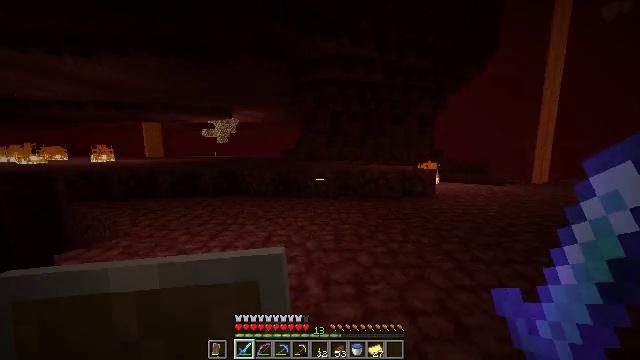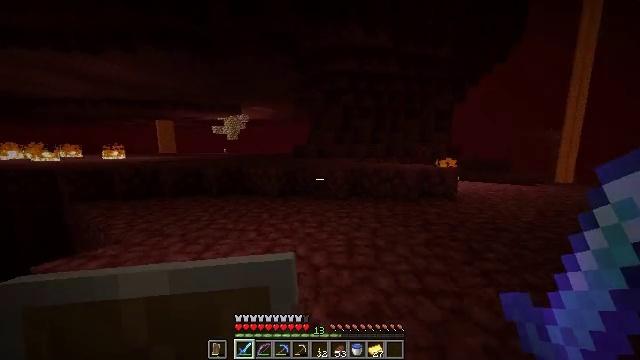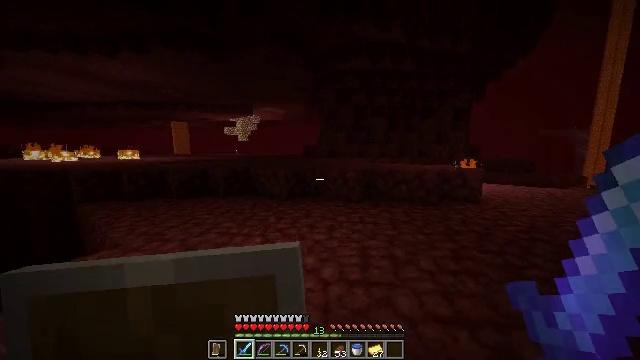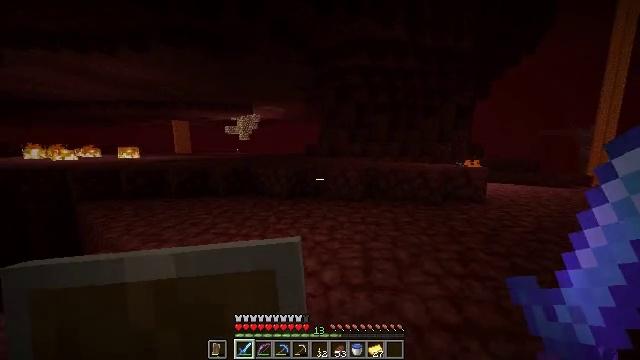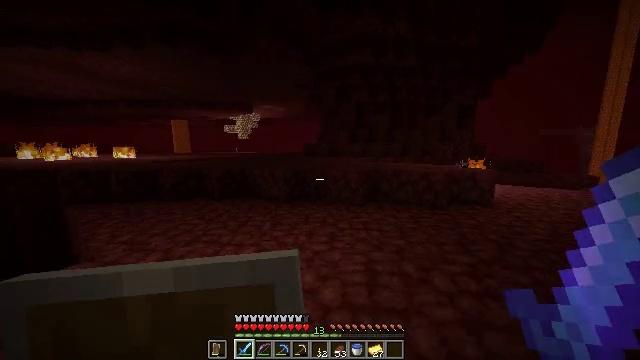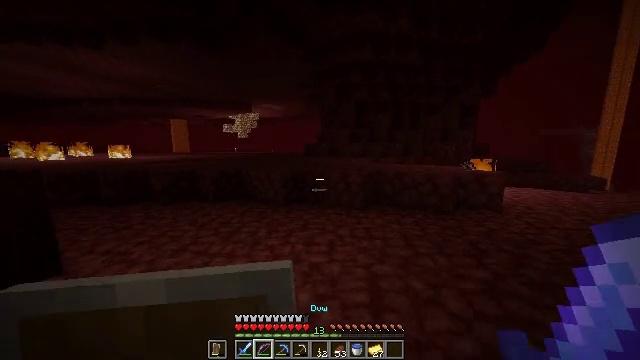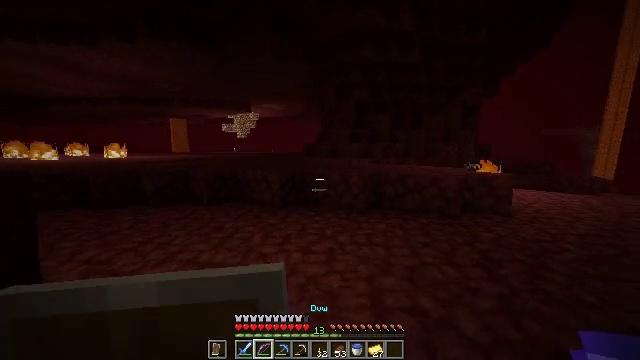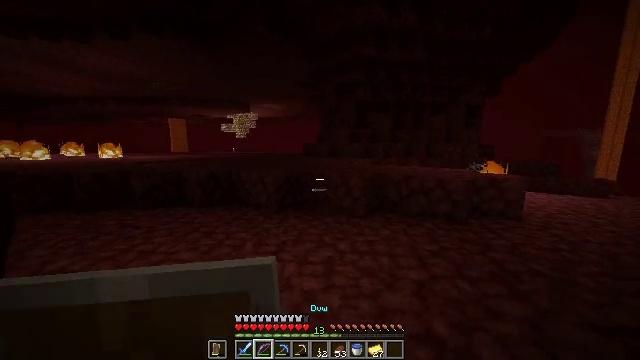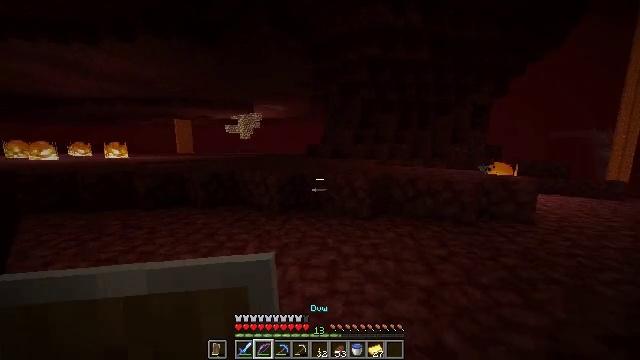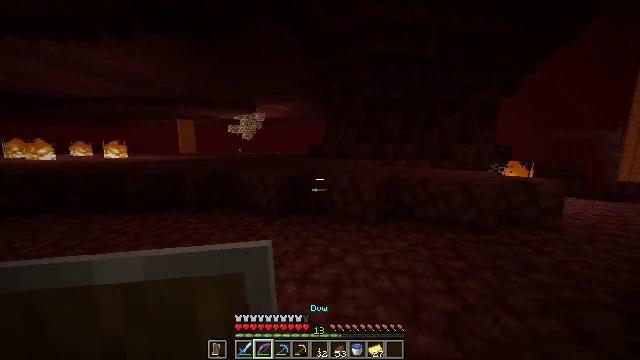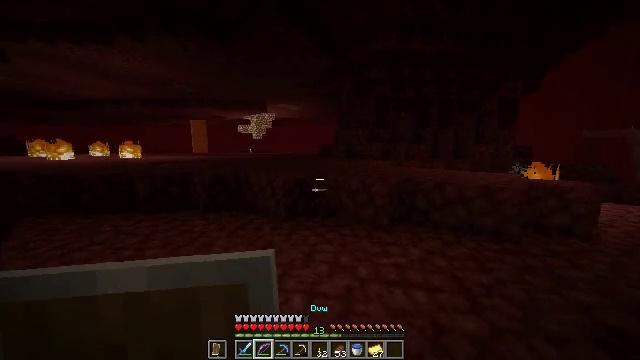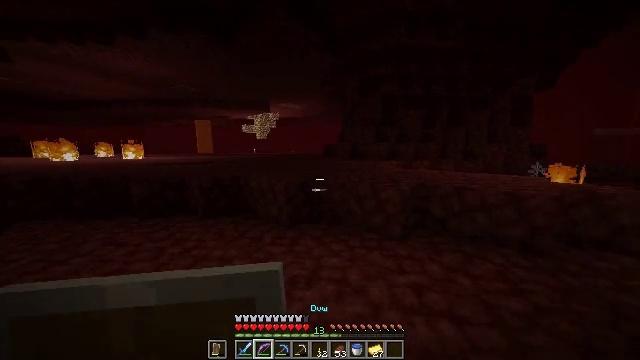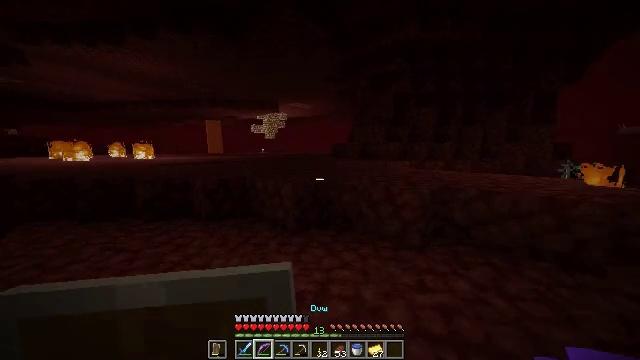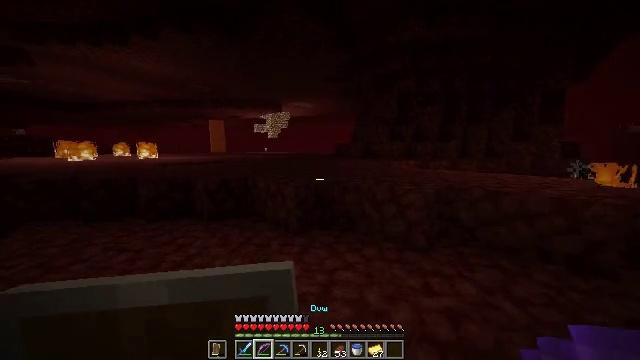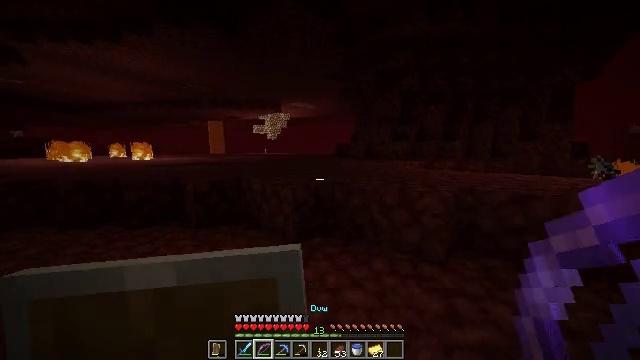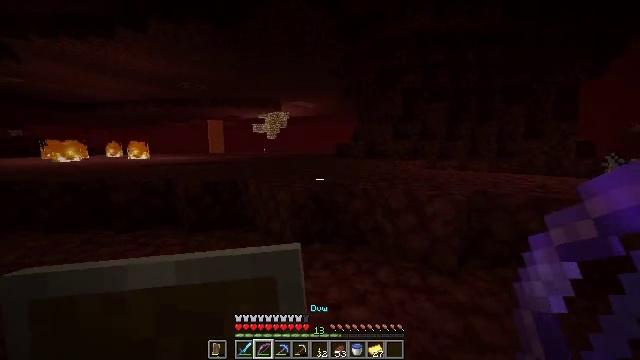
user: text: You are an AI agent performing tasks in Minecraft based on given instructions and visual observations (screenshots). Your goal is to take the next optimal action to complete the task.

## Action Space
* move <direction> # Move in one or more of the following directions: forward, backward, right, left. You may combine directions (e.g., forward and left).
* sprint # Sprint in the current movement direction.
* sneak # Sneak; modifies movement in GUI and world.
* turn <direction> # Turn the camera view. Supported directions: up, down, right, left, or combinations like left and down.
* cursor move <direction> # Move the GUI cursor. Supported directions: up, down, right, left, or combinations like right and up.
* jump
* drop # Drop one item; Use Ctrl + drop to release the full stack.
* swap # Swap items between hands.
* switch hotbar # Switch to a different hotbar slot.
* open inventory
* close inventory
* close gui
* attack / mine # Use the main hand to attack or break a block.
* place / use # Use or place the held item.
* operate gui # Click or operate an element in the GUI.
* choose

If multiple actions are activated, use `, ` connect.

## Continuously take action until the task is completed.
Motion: motion action
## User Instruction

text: Remove a gold ingot from the inventory.
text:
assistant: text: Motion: move forward, turn left
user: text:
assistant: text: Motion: move forward, turn left
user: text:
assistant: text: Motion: move forward
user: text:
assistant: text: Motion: move forward
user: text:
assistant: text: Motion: move forward
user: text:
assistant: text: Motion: move forward
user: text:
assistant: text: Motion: move forward
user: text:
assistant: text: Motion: move forward, turn left
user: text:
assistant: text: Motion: move forward
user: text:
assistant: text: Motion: move forward, turn left
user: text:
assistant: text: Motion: move forward, turn left
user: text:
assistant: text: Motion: move forward, turn left
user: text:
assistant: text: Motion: move forward
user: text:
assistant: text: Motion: move forward, sprint
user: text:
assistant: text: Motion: move forward, sprint
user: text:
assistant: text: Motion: move forward
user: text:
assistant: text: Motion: move forward, turn left
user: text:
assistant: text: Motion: move forward, turn left
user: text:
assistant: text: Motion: move forward, turn left
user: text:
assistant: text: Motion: move forward, turn left
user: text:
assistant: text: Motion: move forward, turn left, jump
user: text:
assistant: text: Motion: move forward, jump
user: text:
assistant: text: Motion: move forward, jump
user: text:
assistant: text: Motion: move forward, jump
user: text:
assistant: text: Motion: move forward
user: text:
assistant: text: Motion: move forward, turn left
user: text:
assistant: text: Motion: move forward, turn left and down
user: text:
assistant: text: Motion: move forward, turn left
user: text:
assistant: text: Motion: move forward, turn left
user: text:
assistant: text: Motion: move forward, turn left